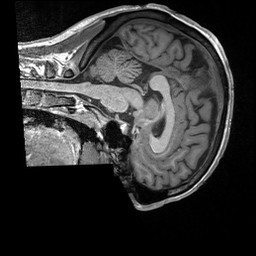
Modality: T1w
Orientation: sagittal
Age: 31
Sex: male
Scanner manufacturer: siemens
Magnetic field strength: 3 T
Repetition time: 1.9 s
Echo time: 0.00226 s